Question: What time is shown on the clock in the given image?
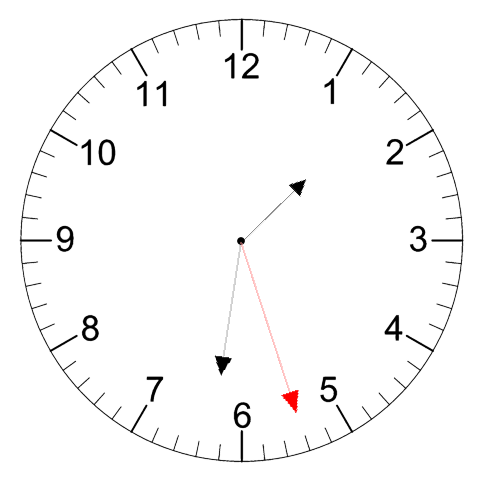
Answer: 01:31:27